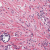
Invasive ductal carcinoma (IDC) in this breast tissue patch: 1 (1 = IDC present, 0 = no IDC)